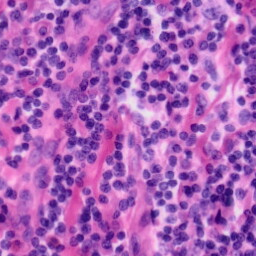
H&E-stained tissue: Tonsil